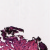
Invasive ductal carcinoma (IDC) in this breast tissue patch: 0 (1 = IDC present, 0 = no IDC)